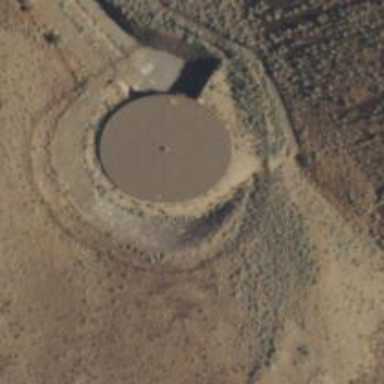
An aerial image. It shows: Storage tank with man-made structure.